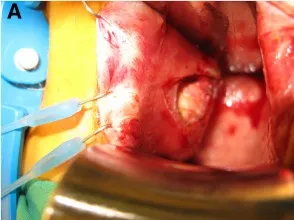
Mobilization of the retro-rectal cystic hamartoma.
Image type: medical_photograph (other_medical_photograph)